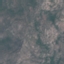
Land use / land cover: HerbaceousVegetation